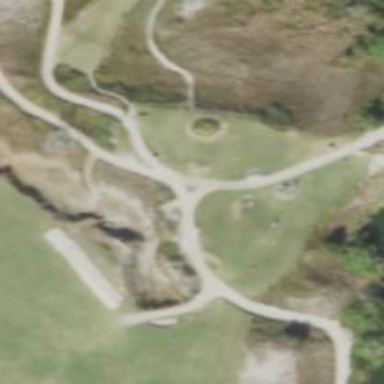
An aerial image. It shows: Path used for both walking and golf.